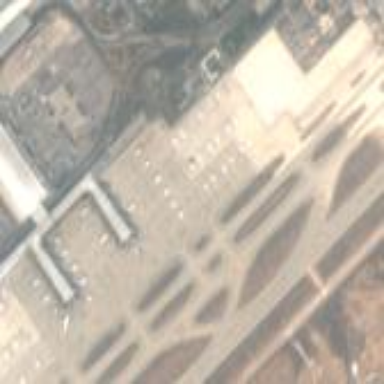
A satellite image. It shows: Apron at the airport.